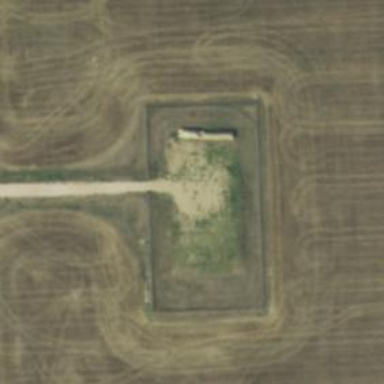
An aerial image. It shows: Fence surrounding farmyard.